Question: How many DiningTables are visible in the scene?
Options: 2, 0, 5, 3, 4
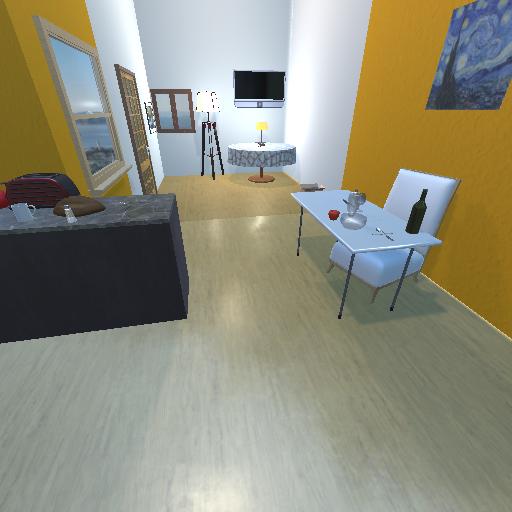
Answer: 2